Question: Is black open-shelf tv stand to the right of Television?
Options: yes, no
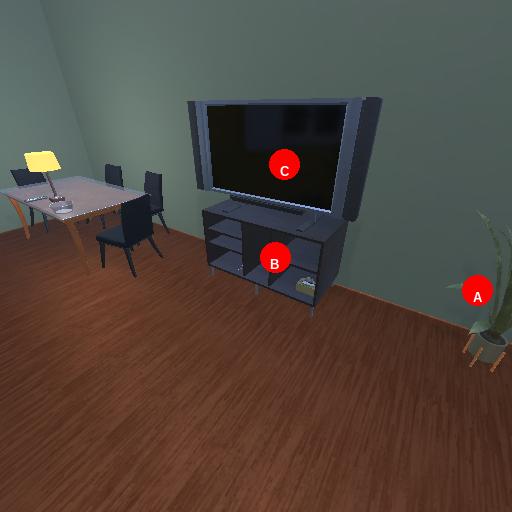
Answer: yes